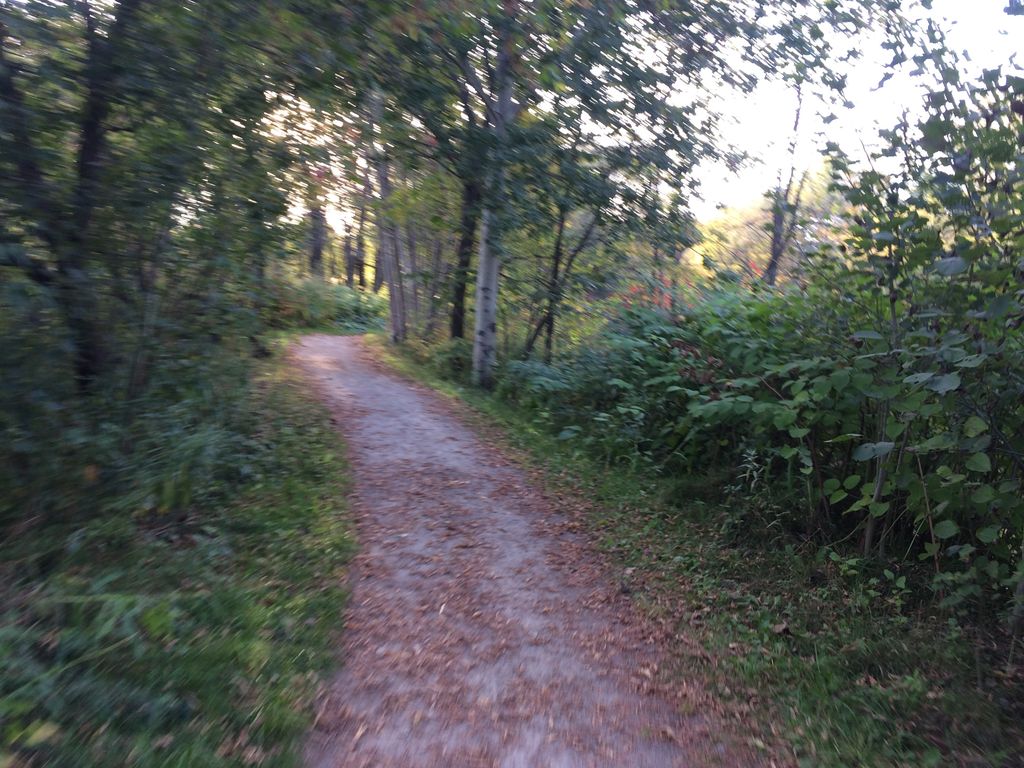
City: quebec_city